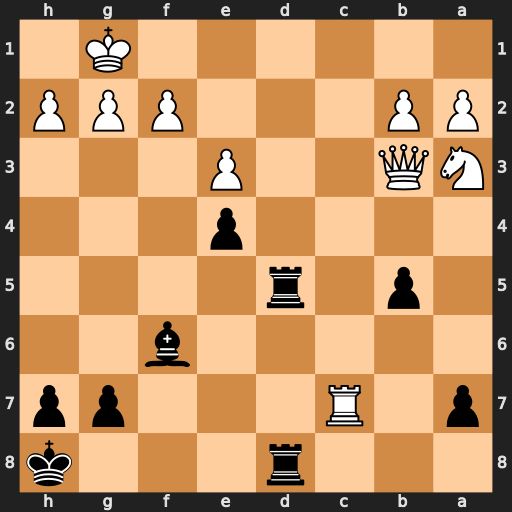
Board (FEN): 3r3k/p1R3pp/5b2/1p1r4/4p3/NQ2P3/PP3PPP/6K1
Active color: b
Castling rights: -
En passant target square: -
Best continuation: Rd1+ Qxd1 Rxd1#